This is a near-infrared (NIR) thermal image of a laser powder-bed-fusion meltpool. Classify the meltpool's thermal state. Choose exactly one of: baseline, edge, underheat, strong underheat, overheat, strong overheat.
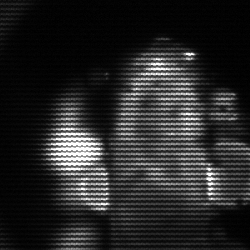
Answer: strong underheat